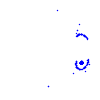
Particle: proton